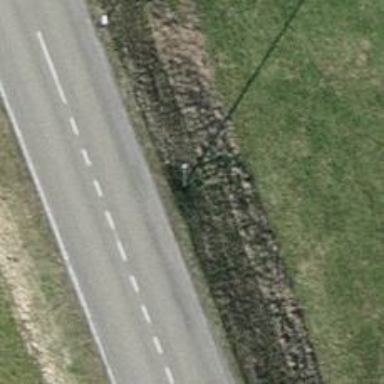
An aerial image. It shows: Power pole.